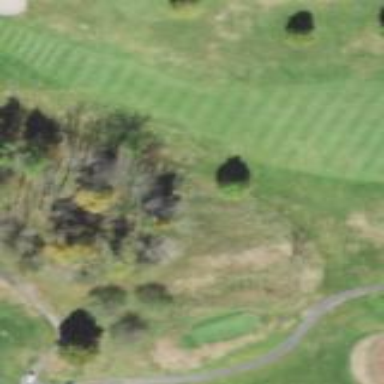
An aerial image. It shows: Rough area in golf course.